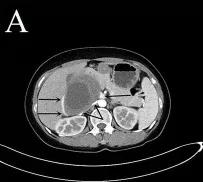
(A-E) The enhanced Computed Tomography (CT) and three-dimensional reconstruction performance of Case 2.
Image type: radiology (ct)